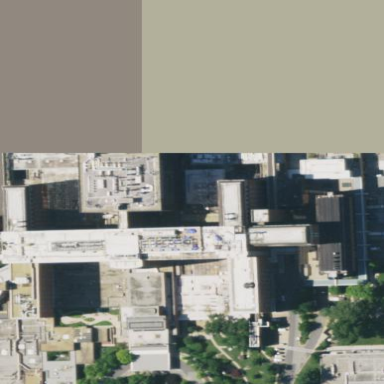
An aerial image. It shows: Hospital building.